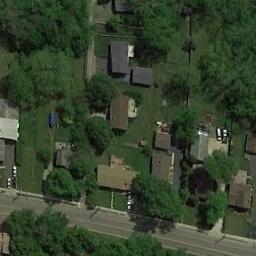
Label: medium_residential